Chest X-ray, PA view. Patient: 61 years old, sex F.
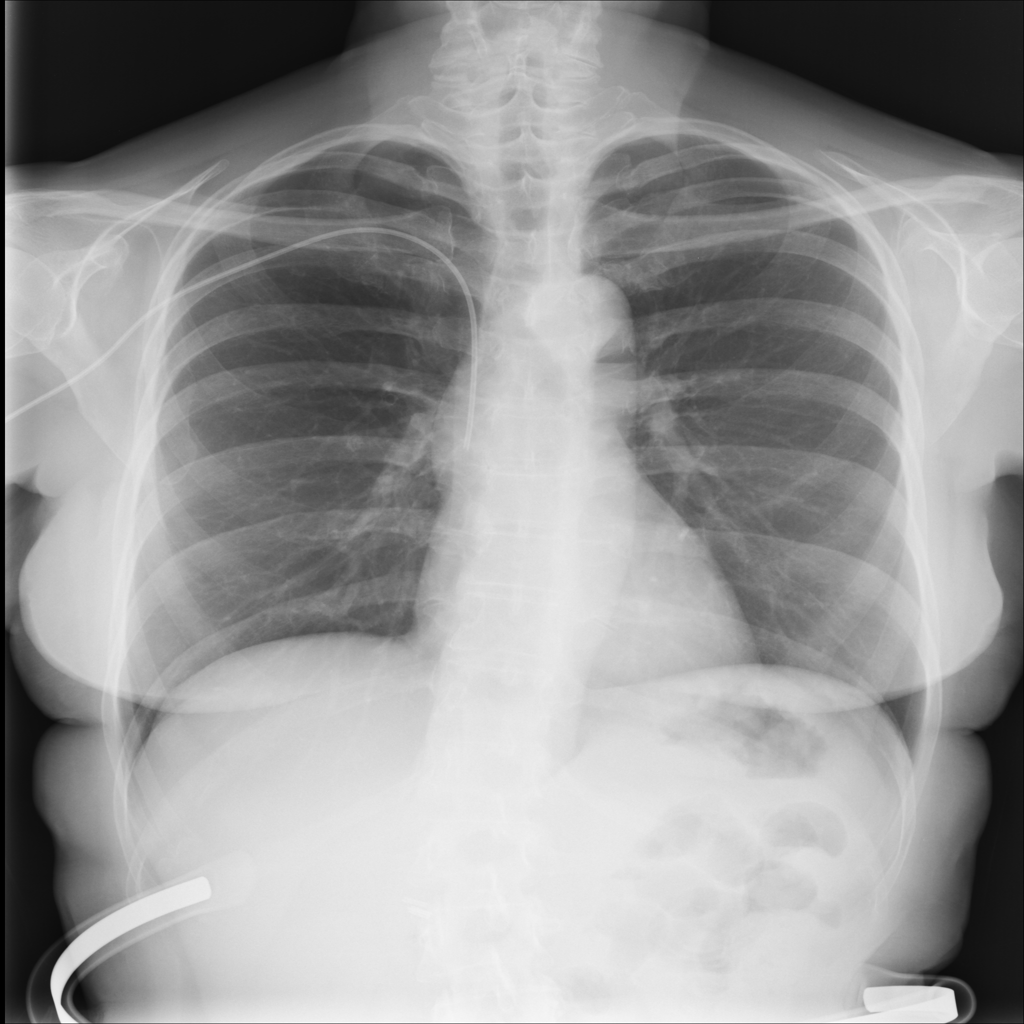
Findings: No Finding